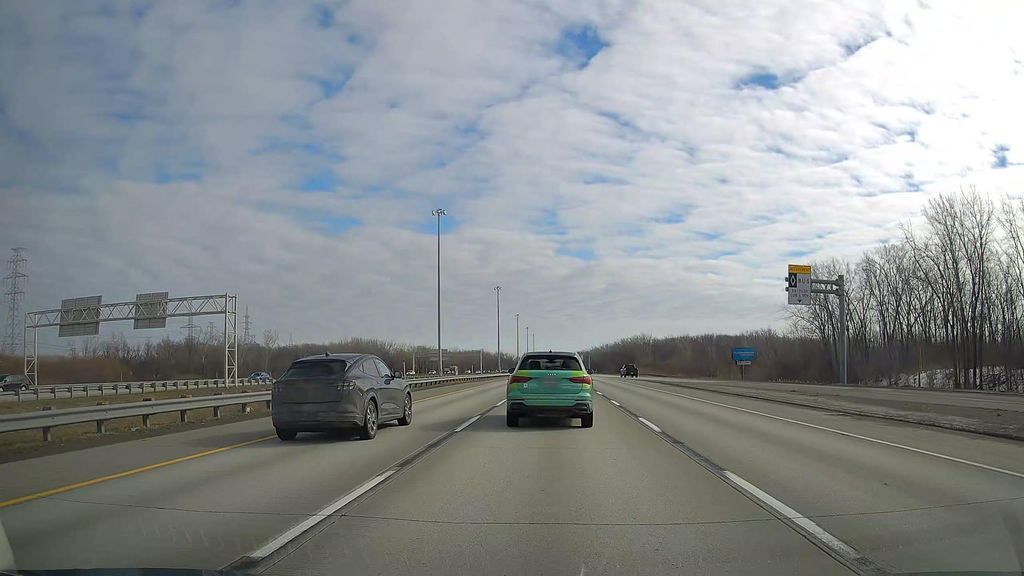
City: montreal